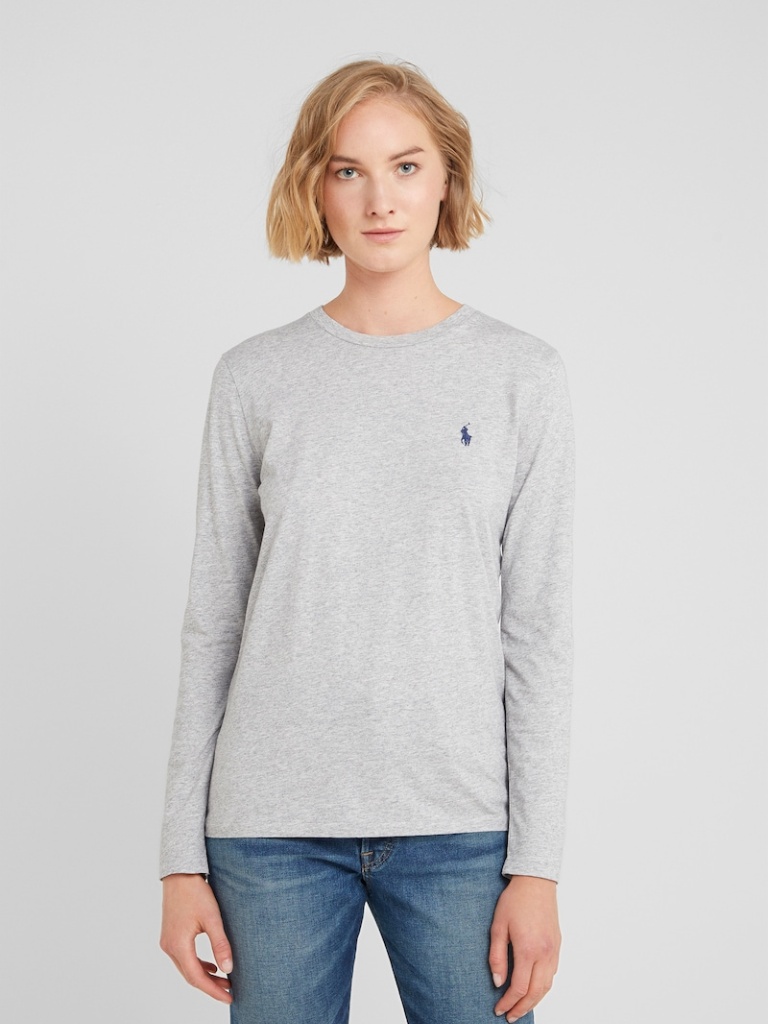
cotton relaxed a long-sleeved with the sleeves down hip length Untucked crew t-shirt